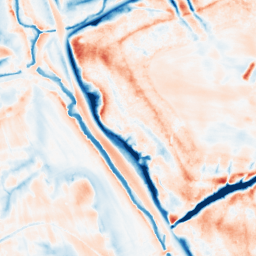
Category: edge_preserving
Decomposition family: guided
Decomposition parameters: radius: 8
eps: 0.1
Upsampling method: linear_exact
Upsampling parameters: scale: 2
Upsampling scale: 2